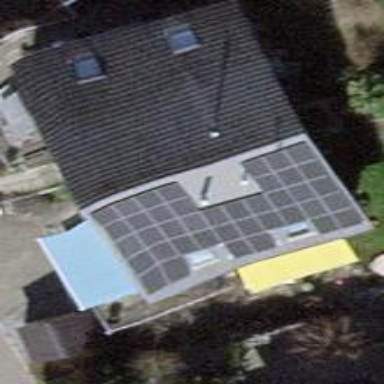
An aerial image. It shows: Solar power generator utilizing photovoltaic technology with solar photovoltaic panels.